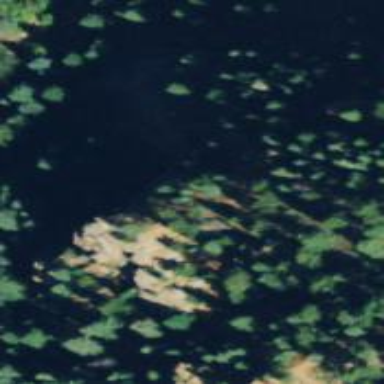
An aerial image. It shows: Cliff in nature.